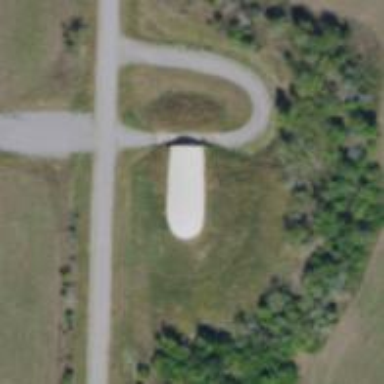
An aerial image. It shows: Military bunker for protection and defense.